Question: I am comparing two sheets that are like this:

One sheet is newer than the other and can have a row removed, added, or updated.
My code to detect if a row is removed/added between the two is not working for me, here is what I have:
'''
Private Sub CompareSpreadsheets()
Dim xlApp1 As Excel.Application = New Microsoft.Office.Interop.Excel.Application()
Dim xlApp2 As Excel.Application = New Microsoft.Office.Interop.Excel.Application()
Dim xlApp3 As Excel.Application = New Microsoft.Office.Interop.Excel.Application()
Dim xlWorkBook1, xlWorkBook2, xlWorkBook3 As Excel.Workbook
Dim xlWorkSheet1, xlWorkSheet2, xlWorkSheet3 As Excel.Worksheet
Dim misValue As Object = System.Reflection.Missing.Value
Dim xlRange1 As Excel.Range
Dim maxRows As Short
Dim qtyChange, mtlChange, newItem, delItem As Boolean
Dim newRowCount As Short = 1
Dim w3row As Short = 1
'Check if Excel is installed on system
If xlApp1 Is Nothing Then
MessageBox.Show("Excel is missing/not properly installed on your system.", "ERROR")
Return
End If
xlApp1.Workbooks.Open(path1)
xlWorkBook1 = xlApp1.ActiveWorkbook
xlWorkSheet1 = xlWorkBook1.ActiveSheet
xlApp2.Workbooks.Open(path2)
xlWorkBook2 = xlApp2.ActiveWorkbook
xlWorkSheet2 = xlWorkBook2.ActiveSheet
'Get maximum number of columns and rows from new spreadsheet
maxRows = xlWorkSheet2.UsedRange.Rows.Count
pbStatus.Minimum = 1
pbStatus.Maximum = maxRows
xlWorkBook3 = xlApp3.Workbooks.Add(misValue)
xlWorkSheet3 = xlWorkBook3.Sheets("sheet1")
qtyChange = False
mtlChange = False
newItem = False
delItem = False
Dim counter = 0 '/temp
For i As Short = 1 To maxRows
pbStatus.Value = i
'[-- Green = Quantity change
'Yellow = Material change
'Blue = New item
'Red = Deleted item --]
If GetCellData(xlWorkSheet1, newRowCount, 3) = GetCellData(xlWorkSheet2, i, 3) And _
GetCellData(xlWorkSheet1, newRowCount, 4) = GetCellData(xlWorkSheet2, i, 4) And _
GetCellData(xlWorkSheet1, newRowCount, 5) = GetCellData(xlWorkSheet2, i, 5) And _
GetCellData(xlWorkSheet1, newRowCount, 6) = GetCellData(xlWorkSheet2, i, 6) And _
GetCellData(xlWorkSheet1, newRowCount, 7) = GetCellData(xlWorkSheet2, i, 7) And _
GetCellData(xlWorkSheet1, newRowCount, 8) = GetCellData(xlWorkSheet2, i, 8) Then
'DONE
qtyChange = False
mtlChange = False
newItem = False
delItem = False
newRowCount += 1
ElseIf GetCellData(xlWorkSheet1, newRowCount, 3) = GetCellData(xlWorkSheet2, i, 3) And _
GetCellData(xlWorkSheet1, newRowCount, 4) = GetCellData(xlWorkSheet2, i, 4) And _
GetCellData(xlWorkSheet1, newRowCount, 5) = GetCellData(xlWorkSheet2, i, 5) And _
GetCellData(xlWorkSheet1, newRowCount, 6) <> GetCellData(xlWorkSheet2, i, 6) And _
GetCellData(xlWorkSheet1, newRowCount, 7) = GetCellData(xlWorkSheet2, i, 7) And _
GetCellData(xlWorkSheet1, newRowCount, 8) = GetCellData(xlWorkSheet2, i, 8) Then
'DONE
qtyChange = True
ElseIf GetCellData(xlWorkSheet1, newRowCount, 1) = GetCellData(xlWorkSheet2, i, 1) And _
GetCellData(xlWorkSheet1, newRowCount, 2) = GetCellData(xlWorkSheet2, i, 2) And _
GetCellData(xlWorkSheet1, newRowCount, 3) = GetCellData(xlWorkSheet2, i, 3) And _
GetCellData(xlWorkSheet1, newRowCount, 4) <> GetCellData(xlWorkSheet2, i, 4) And _
GetCellData(xlWorkSheet1, newRowCount, 5) = GetCellData(xlWorkSheet2, i, 5) And _
GetCellData(xlWorkSheet1, newRowCount, 6) = GetCellData(xlWorkSheet2, i, 6) And _
GetCellData(xlWorkSheet1, newRowCount, 7) = GetCellData(xlWorkSheet2, i, 7) And _
GetCellData(xlWorkSheet1, newRowCount, 8) = GetCellData(xlWorkSheet2, i, 8) Then
'DONE
mtlChange = True
ElseIf GetCellData(xlWorkSheet1, newRowCount, 3) <> GetCellData(xlWorkSheet2, i, 3) And _
GetCellData(xlWorkSheet1, newRowCount, 4) <> GetCellData(xlWorkSheet2, i, 4) Then
If GetCellData(xlWorkSheet1, newRowCount + 1, 4) <> GetCellData(xlWorkSheet2, i, 4) Then
newItem = True
ElseIf GetCellData(xlWorkSheet1, newRowCount, 4) <> GetCellData(xlWorkSheet2, i + 1, 4) Then
delItem = True
End If
End If
'Procedure for each case
If qtyChange Then
xlWorkSheet3.Cells(w3row, 1) = GetCellData(xlWorkSheet2, i, 1)
xlRange1 = CType(xlWorkSheet3.Cells(w3row, 1), Excel.Range)
xlRange1.Font.Color = System.Drawing.Color.Green
xlWorkSheet3.Cells(w3row, 2) = GetCellData(xlWorkSheet2, i, 2)
xlRange1 = CType(xlWorkSheet3.Cells(w3row, 2), Excel.Range)
xlRange1.Font.Color = System.Drawing.Color.Green
xlWorkSheet3.Cells(w3row, 3) = GetCellData(xlWorkSheet2, i, 3)
xlRange1 = CType(xlWorkSheet3.Cells(w3row, 3), Excel.Range)
xlRange1.Font.Color = System.Drawing.Color.Green
xlWorkSheet3.Cells(w3row, 4) = GetCellData(xlWorkSheet2, i, 4)
xlRange1 = CType(xlWorkSheet3.Cells(w3row, 4), Excel.Range)
xlRange1.Font.Color = System.Drawing.Color.Green
xlWorkSheet3.Cells(w3row, 5) = GetCellData(xlWorkSheet2, i, 5)
xlRange1 = CType(xlWorkSheet3.Cells(w3row, 5), Excel.Range)
xlRange1.Font.Color = System.Drawing.Color.Green
xlWorkSheet3.Cells(w3row, 6) = GetCellData(xlWorkSheet2, i, 6)
xlRange1 = CType(xlWorkSheet3.Cells(w3row, 6), Excel.Range)
xlRange1.Font.Color = System.Drawing.Color.Green
xlWorkSheet3.Cells(w3row, 7) = GetCellData(xlWorkSheet2, i, 7)
xlRange1 = CType(xlWorkSheet3.Cells(w3row, 7), Excel.Range)
xlRange1.Font.Color = System.Drawing.Color.Green
xlWorkSheet3.Cells(w3row, 8) = GetCellData(xlWorkSheet2, i, 8)
xlRange1 = CType(xlWorkSheet3.Cells(w3row, 8), Excel.Range)
xlRange1.Font.Color = System.Drawing.Color.Green
newRowCount += 1
w3row += 1
ElseIf mtlChange Then
xlWorkSheet3.Cells(w3row, 1) = GetCellData(xlWorkSheet2, i, 1)
xlRange1 = CType(xlWorkSheet3.Cells(w3row, 1), Excel.Range)
xlRange1.Font.Color = System.Drawing.Color.Yellow
xlWorkSheet3.Cells(w3row, 2) = GetCellData(xlWorkSheet2, i, 2)
xlRange1 = CType(xlWorkSheet3.Cells(w3row, 2), Excel.Range)
xlRange1.Font.Color = System.Drawing.Color.Yellow
xlWorkSheet3.Cells(w3row, 3) = GetCellData(xlWorkSheet2, i, 3)
xlRange1 = CType(xlWorkSheet3.Cells(w3row, 3), Excel.Range)
xlRange1.Font.Color = System.Drawing.Color.Yellow
xlWorkSheet3.Cells(w3row, 4) = GetCellData(xlWorkSheet2, i, 4)
xlRange1 = CType(xlWorkSheet3.Cells(w3row, 4), Excel.Range)
xlRange1.Font.Color = System.Drawing.Color.Yellow
xlWorkSheet3.Cells(w3row, 5) = GetCellData(xlWorkSheet2, i, 5)
xlRange1 = CType(xlWorkSheet3.Cells(w3row, 5), Excel.Range)
xlRange1.Font.Color = System.Drawing.Color.Yellow
xlWorkSheet3.Cells(w3row, 6) = GetCellData(xlWorkSheet2, i, 6)
xlRange1 = CType(xlWorkSheet3.Cells(w3row, 6), Excel.Range)
xlRange1.Font.Color = System.Drawing.Color.Yellow
xlWorkSheet3.Cells(w3row, 7) = GetCellData(xlWorkSheet2, i, 7)
xlRange1 = CType(xlWorkSheet3.Cells(w3row, 7), Excel.Range)
xlRange1.Font.Color = System.Drawing.Color.Yellow
xlWorkSheet3.Cells(w3row, 8) = GetCellData(xlWorkSheet2, i, 8)
xlRange1 = CType(xlWorkSheet3.Cells(w3row, 8), Excel.Range)
xlRange1.Font.Color = System.Drawing.Color.Yellow
newRowCount += 1
w3row += 1
ElseIf delItem Then
xlWorkSheet3.Cells(w3row, 1) = GetCellData(xlWorkSheet1, newRowCount, 1)
xlRange1 = CType(xlWorkSheet3.Cells(w3row, 1), Excel.Range)
xlRange1.Font.Color = System.Drawing.Color.Red
xlWorkSheet3.Cells(w3row, 2) = GetCellData(xlWorkSheet1, newRowCount, 2)
xlRange1 = CType(xlWorkSheet3.Cells(w3row, 2), Excel.Range)
xlRange1.Font.Color = System.Drawing.Color.Red
xlWorkSheet3.Cells(w3row, 3) = GetCellData(xlWorkSheet1, newRowCount, 3)
xlRange1 = CType(xlWorkSheet3.Cells(w3row, 3), Excel.Range)
xlRange1.Font.Color = System.Drawing.Color.Red
xlWorkSheet3.Cells(w3row, 4) = GetCellData(xlWorkSheet1, newRowCount, 4)
xlRange1 = CType(xlWorkSheet3.Cells(w3row, 4), Excel.Range)
xlRange1.Font.Color = System.Drawing.Color.Red
xlWorkSheet3.Cells(w3row, 5) = GetCellData(xlWorkSheet1, newRowCount, 5)
xlRange1 = CType(xlWorkSheet3.Cells(w3row, 5), Excel.Range)
xlRange1.Font.Color = System.Drawing.Color.Red
xlWorkSheet3.Cells(w3row, 6) = GetCellData(xlWorkSheet1, newRowCount, 6)
xlRange1 = CType(xlWorkSheet3.Cells(w3row, 6), Excel.Range)
xlRange1.Font.Color = System.Drawing.Color.Red
xlWorkSheet3.Cells(w3row, 7) = GetCellData(xlWorkSheet1, newRowCount, 7)
xlRange1 = CType(xlWorkSheet3.Cells(w3row, 7), Excel.Range)
xlRange1.Font.Color = System.Drawing.Color.Red
xlWorkSheet3.Cells(w3row, 8) = GetCellData(xlWorkSheet1, newRowCount, 8)
xlRange1 = CType(xlWorkSheet3.Cells(w3row, 8), Excel.Range)
xlRange1.Font.Color = System.Drawing.Color.Red
newRowCount += 1
i -= 1
w3row += 1
ElseIf newItem Then
xlWorkSheet3.Cells(w3row, 1) = GetCellData(xlWorkSheet2, i, 1)
xlRange1 = CType(xlWorkSheet3.Cells(w3row, 1), Excel.Range)
xlRange1.Font.Color = System.Drawing.Color.Blue
xlWorkSheet3.Cells(w3row, 2) = GetCellData(xlWorkSheet2, i, 2)
xlRange1 = CType(xlWorkSheet3.Cells(w3row, 2), Excel.Range)
xlRange1.Font.Color = System.Drawing.Color.Blue
xlWorkSheet3.Cells(w3row, 3) = GetCellData(xlWorkSheet2, i, 3)
xlRange1 = CType(xlWorkSheet3.Cells(w3row, 3), Excel.Range)
xlRange1.Font.Color = System.Drawing.Color.Blue
xlWorkSheet3.Cells(w3row, 4) = GetCellData(xlWorkSheet2, i, 4)
xlRange1 = CType(xlWorkSheet3.Cells(w3row, 4), Excel.Range)
xlRange1.Font.Color = System.Drawing.Color.Blue
xlWorkSheet3.Cells(w3row, 5) = GetCellData(xlWorkSheet2, i, 5)
xlRange1 = CType(xlWorkSheet3.Cells(w3row, 5), Excel.Range)
xlRange1.Font.Color = System.Drawing.Color.Blue
xlWorkSheet3.Cells(w3row, 6) = GetCellData(xlWorkSheet2, i, 6)
xlRange1 = CType(xlWorkSheet3.Cells(w3row, 6), Excel.Range)
xlRange1.Font.Color = System.Drawing.Color.Blue
xlWorkSheet3.Cells(w3row, 7) = GetCellData(xlWorkSheet2, i, 7)
xlRange1 = CType(xlWorkSheet3.Cells(w3row, 7), Excel.Range)
xlRange1.Font.Color = System.Drawing.Color.Blue
xlWorkSheet3.Cells(w3row, 8) = GetCellData(xlWorkSheet2, i, 8)
xlRange1 = CType(xlWorkSheet3.Cells(w3row, 8), Excel.Range)
xlRange1.Font.Color = System.Drawing.Color.Blue
w3row += 1
End If
qtyChange = False
mtlChange = False
newItem = False
delItem = False
Next
'Save new spreadsheet [TEMP NAME]
xlWorkBook3.SaveAs("C:\Users\Windows\Documents\Visual Studio 2013\Projects\test.xls", Excel.XlFileFormat.xlWorkbookNormal, misValue, misValue, misValue, misValue, _
Excel.XlSaveAsAccessMode.xlExclusive, misValue, misValue, misValue, misValue, misValue)
xlWorkBook3.Close(True, misValue, misValue)
xlApp3.Quit()
'----------------------------------
'End of process, cleaning up CPU---
xlWorkBook1.Close(True, misValue, misValue)
xlApp1.Quit()
xlWorkBook2.Close(True, misValue, misValue)
xlApp2.Quit()
ReleaseObject(xlWorkSheet1)
ReleaseObject(xlWorkBook1)
ReleaseObject(xlApp1)
ReleaseObject(xlWorkSheet2)
ReleaseObject(xlWorkBook2)
ReleaseObject(xlApp2)
ReleaseObject(xlWorkSheet3)
ReleaseObject(xlWorkBook3)
ReleaseObject(xlApp3)
cmdFormat.Text = "Process complete. Compare new files?"
End Sub
'''
EDIT: What's not working? It will skip identical rows fine and also detect the cell changes (I have column 4 and 6 set which return them as green/yellow) but once my code finds a deleted entry in the old worksheet/new entry in the new sheet it messes up.
Here is where I believe it is messing up:
'''
ElseIf GetCellData(xlWorkSheet1, newRowCount, 3) <> GetCellData(xlWorkSheet2, i, 3) And _
GetCellData(xlWorkSheet1, newRowCount, 4) <> GetCellData(xlWorkSheet2, i, 4) Then
If GetCellData(xlWorkSheet1, newRowCount + 1, 4) <> GetCellData(xlWorkSheet2, i, 4) Then
newItem = True
ElseIf GetCellData(xlWorkSheet1, newRowCount, 4) <> GetCellData(xlWorkSheet2, i + 1, 4) Then
delItem = True
End If
End If
'''
If anyone can see the issue please let me know. Or if you have another solution to this. Thanks!
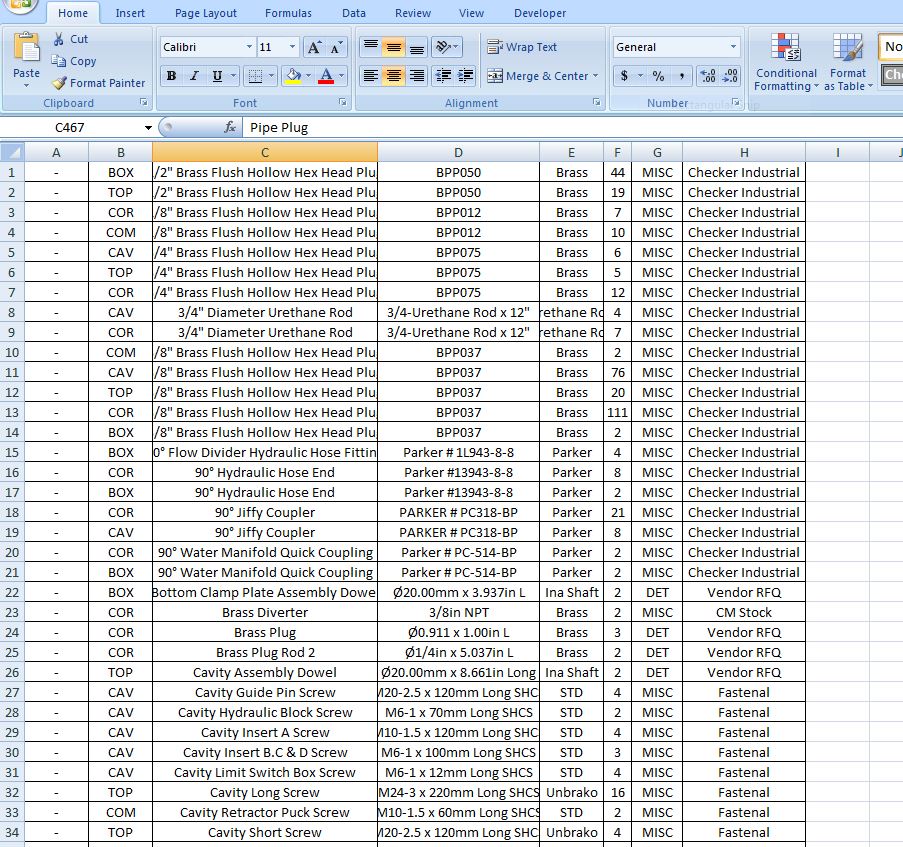
Answer: Sorry I haven't been more help. It's definitely a little tricky. I would have personally pulled each sheet into datatables and compared them there. That's what I use for determining New/Completed QA's on my program between two sets of data:
<URL>
I ended up doing things a little differently than you.
I pull the data I need from the excel files into a data table using this method.
It's a lot faster than reading each row one at a time using excel interop.
Grab excel data and use it to populate a DataTable:
'''
//////////////////////////////////////////////////////////////////////////////////
//This function is absolute magic >.> - Fill DataTable with excel spreadsheet
//HDR=YES means "Spreadsheet has headers" Change to NO if not.
//name = "Log"; - This is the Sheet name to pull the data from
//////////////////////////////////////////////////////////////////////////////////
//oconn takes an SQL like command (Select Everything from name sheet) using con
//HDR=YES means that our data has headers :)
//////////////////////////////////////////////////////////////////////////////////
String constr = "Provider=Microsoft.ACE.OLEDB.12.0;Data Source=" + copyToPath + ";Extended Properties='Excel 12.0 XML;HDR=YES;';";
OleDbConnection con = new OleDbConnection(constr);
OleDbCommand oconn = new OleDbCommand("Select * From [Log$]", con);
con.Open();
OleDbDataAdapter sda = new OleDbDataAdapter(oconn);
DataTable data = new DataTable();
sda.Fill(data);
con.Close();
//////////////////////////////////////////////////////////////////////////////////
'''
This leaves us with a DataTable that contains all the rows/headers for an excel spreadsheet.
Then, we can pull in the second one using the same method.
At that point, we will be able to compare the data in C# which is a lot faster in my experience.
Finally, you can export to excel using Excel Interop and you'll only have to open one instance.